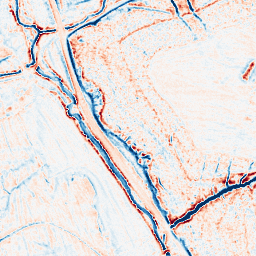
Category: edge_preserving
Decomposition family: anisotropic_diffusion
Decomposition parameters: iterations: 20
kappa: 30
gamma: 0.1
Upsampling method: cubic_mitchell
Upsampling parameters: scale: 4
Upsampling scale: 4